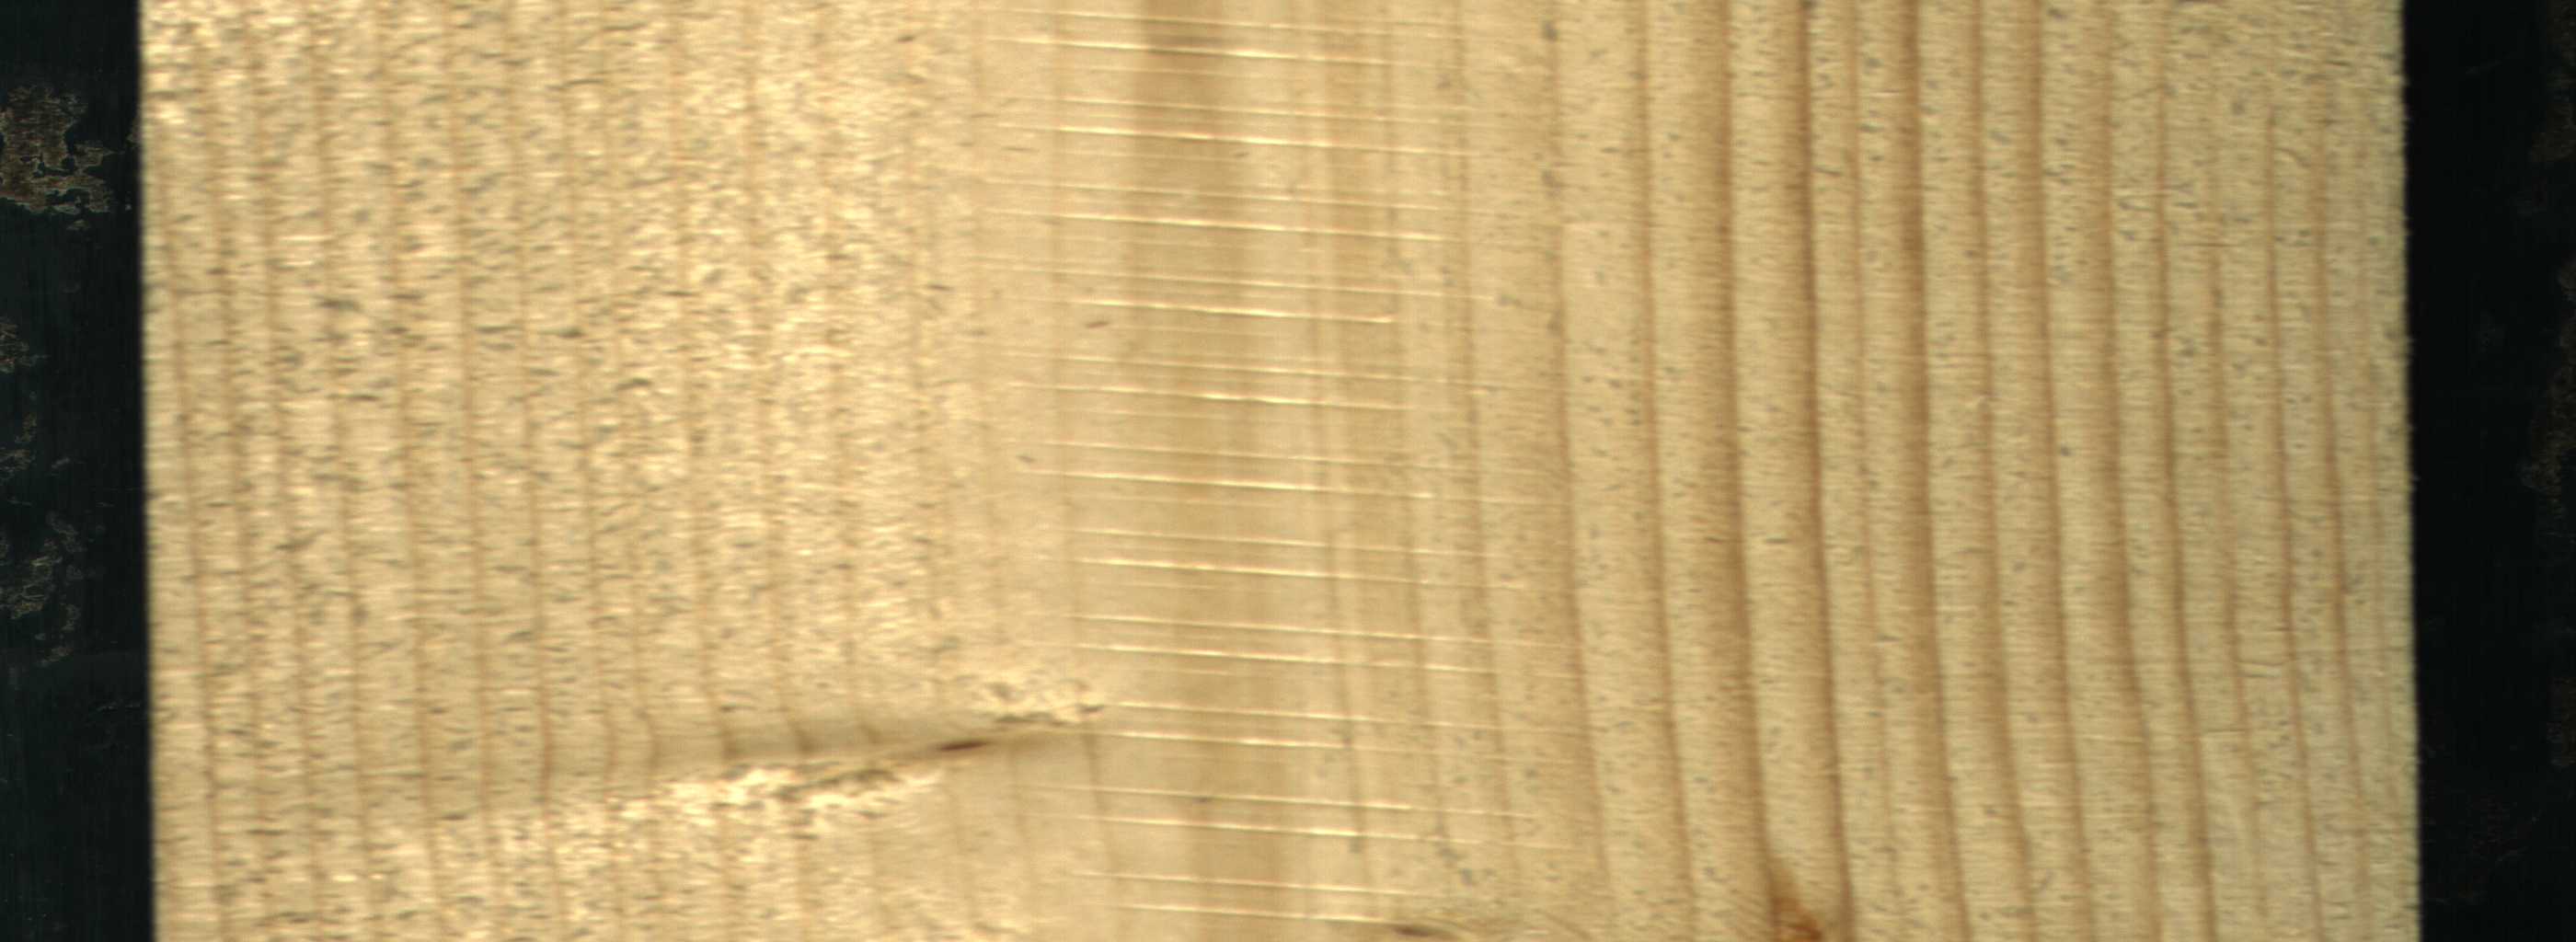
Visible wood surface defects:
Live_Knot
Live_Knot